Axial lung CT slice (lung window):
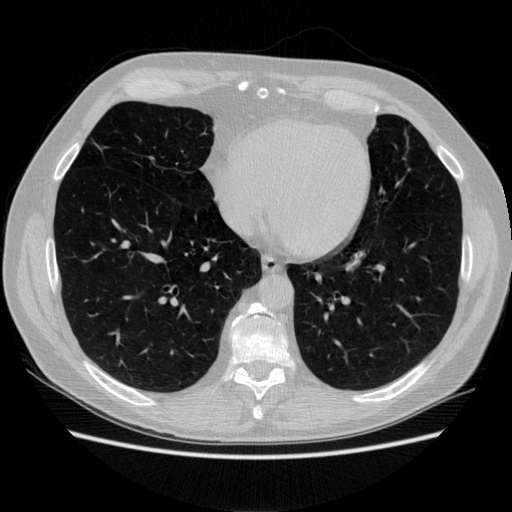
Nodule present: no